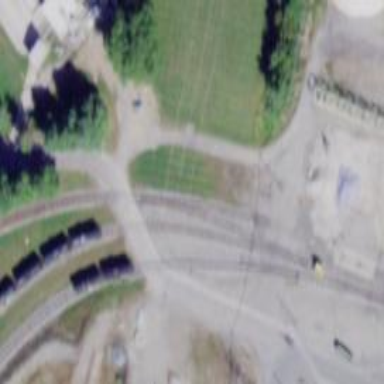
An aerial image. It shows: Disused railway.